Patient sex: M
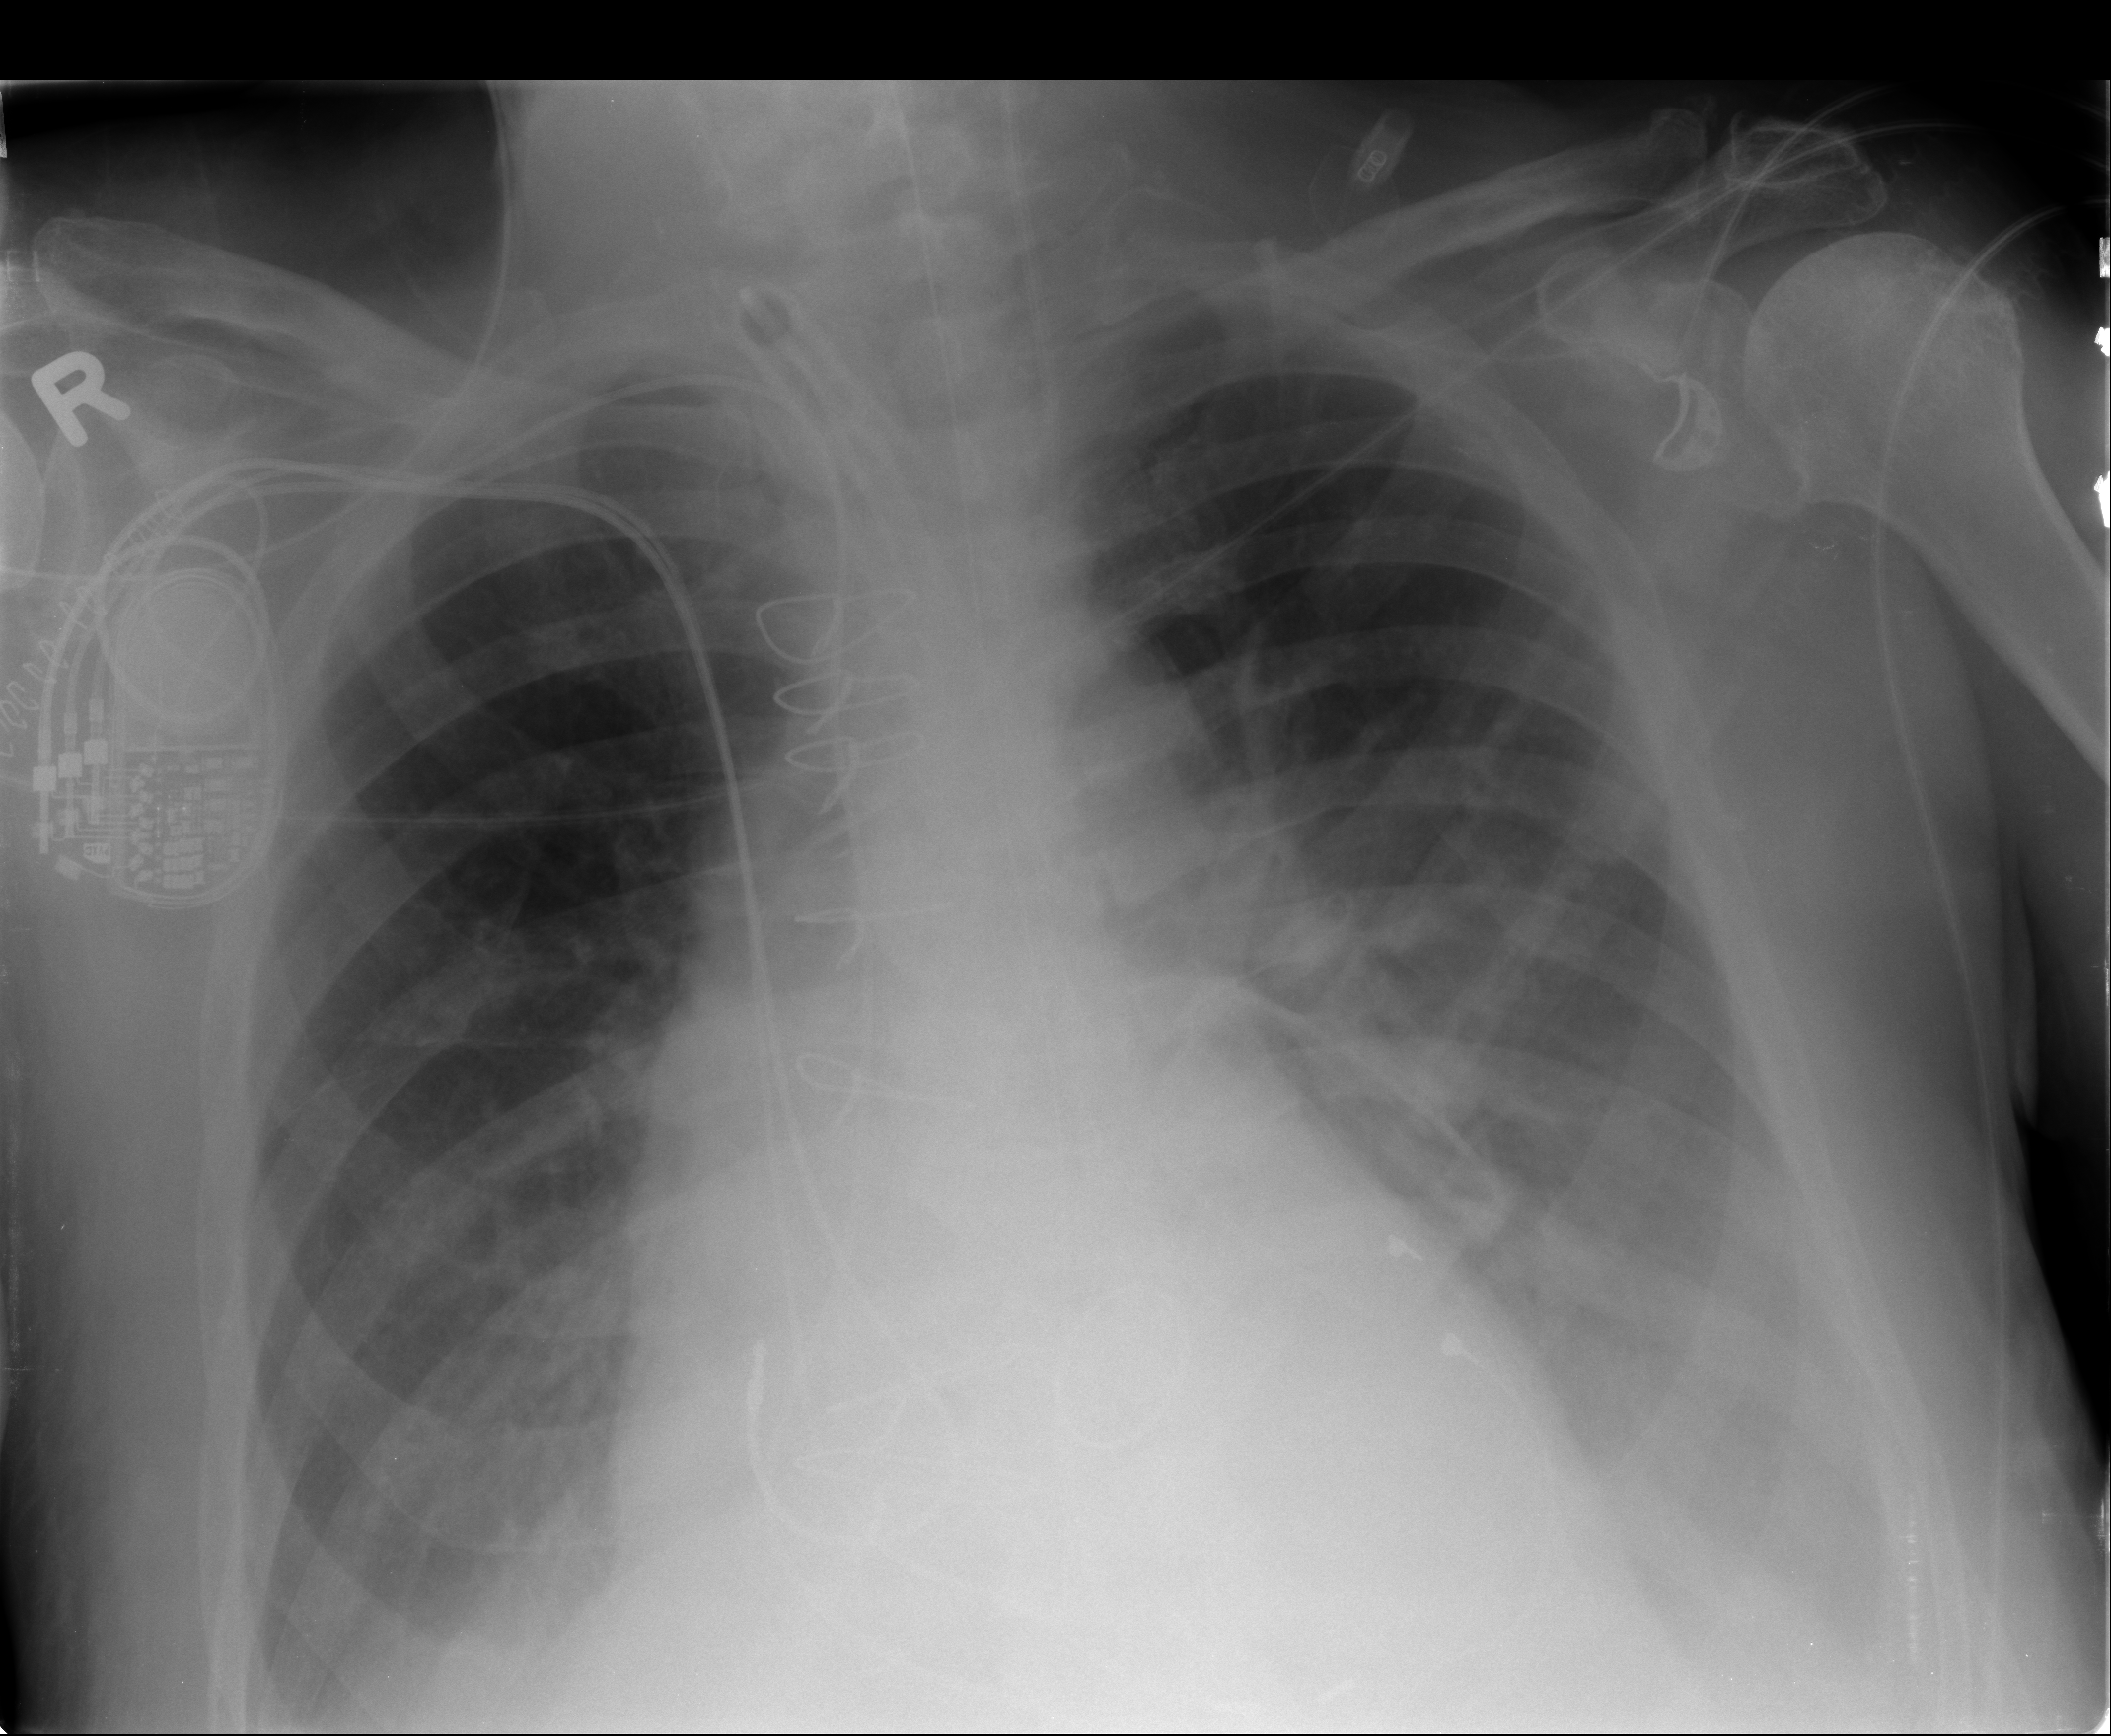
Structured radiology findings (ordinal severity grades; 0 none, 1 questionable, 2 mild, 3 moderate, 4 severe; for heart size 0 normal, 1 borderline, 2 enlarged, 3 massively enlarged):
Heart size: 2
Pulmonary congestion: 1
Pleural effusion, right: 0
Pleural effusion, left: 2
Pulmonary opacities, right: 0
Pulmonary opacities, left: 0
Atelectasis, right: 2
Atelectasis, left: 2